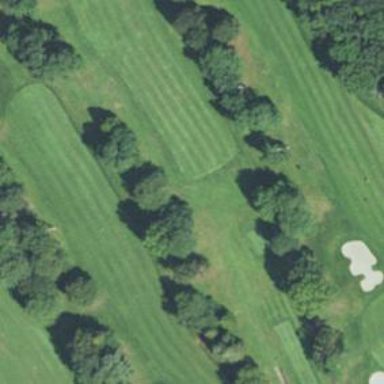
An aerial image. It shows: Golf fairway in the image.